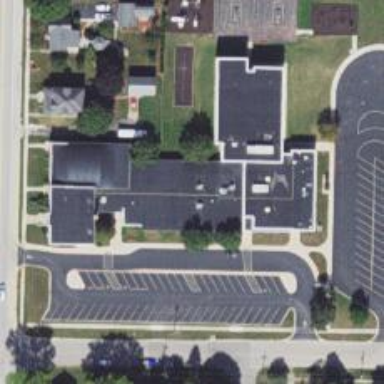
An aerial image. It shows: School.